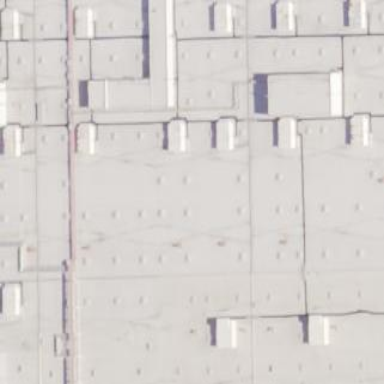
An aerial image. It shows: Industrial building.